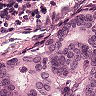
Metastatic tissue present: yes